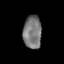
Tissue: prostate
Cell type: Myeloid cells
Senescence score: 0.257
Nuclear area (px): 593
Mean DAPI intensity: 119.589